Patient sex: M
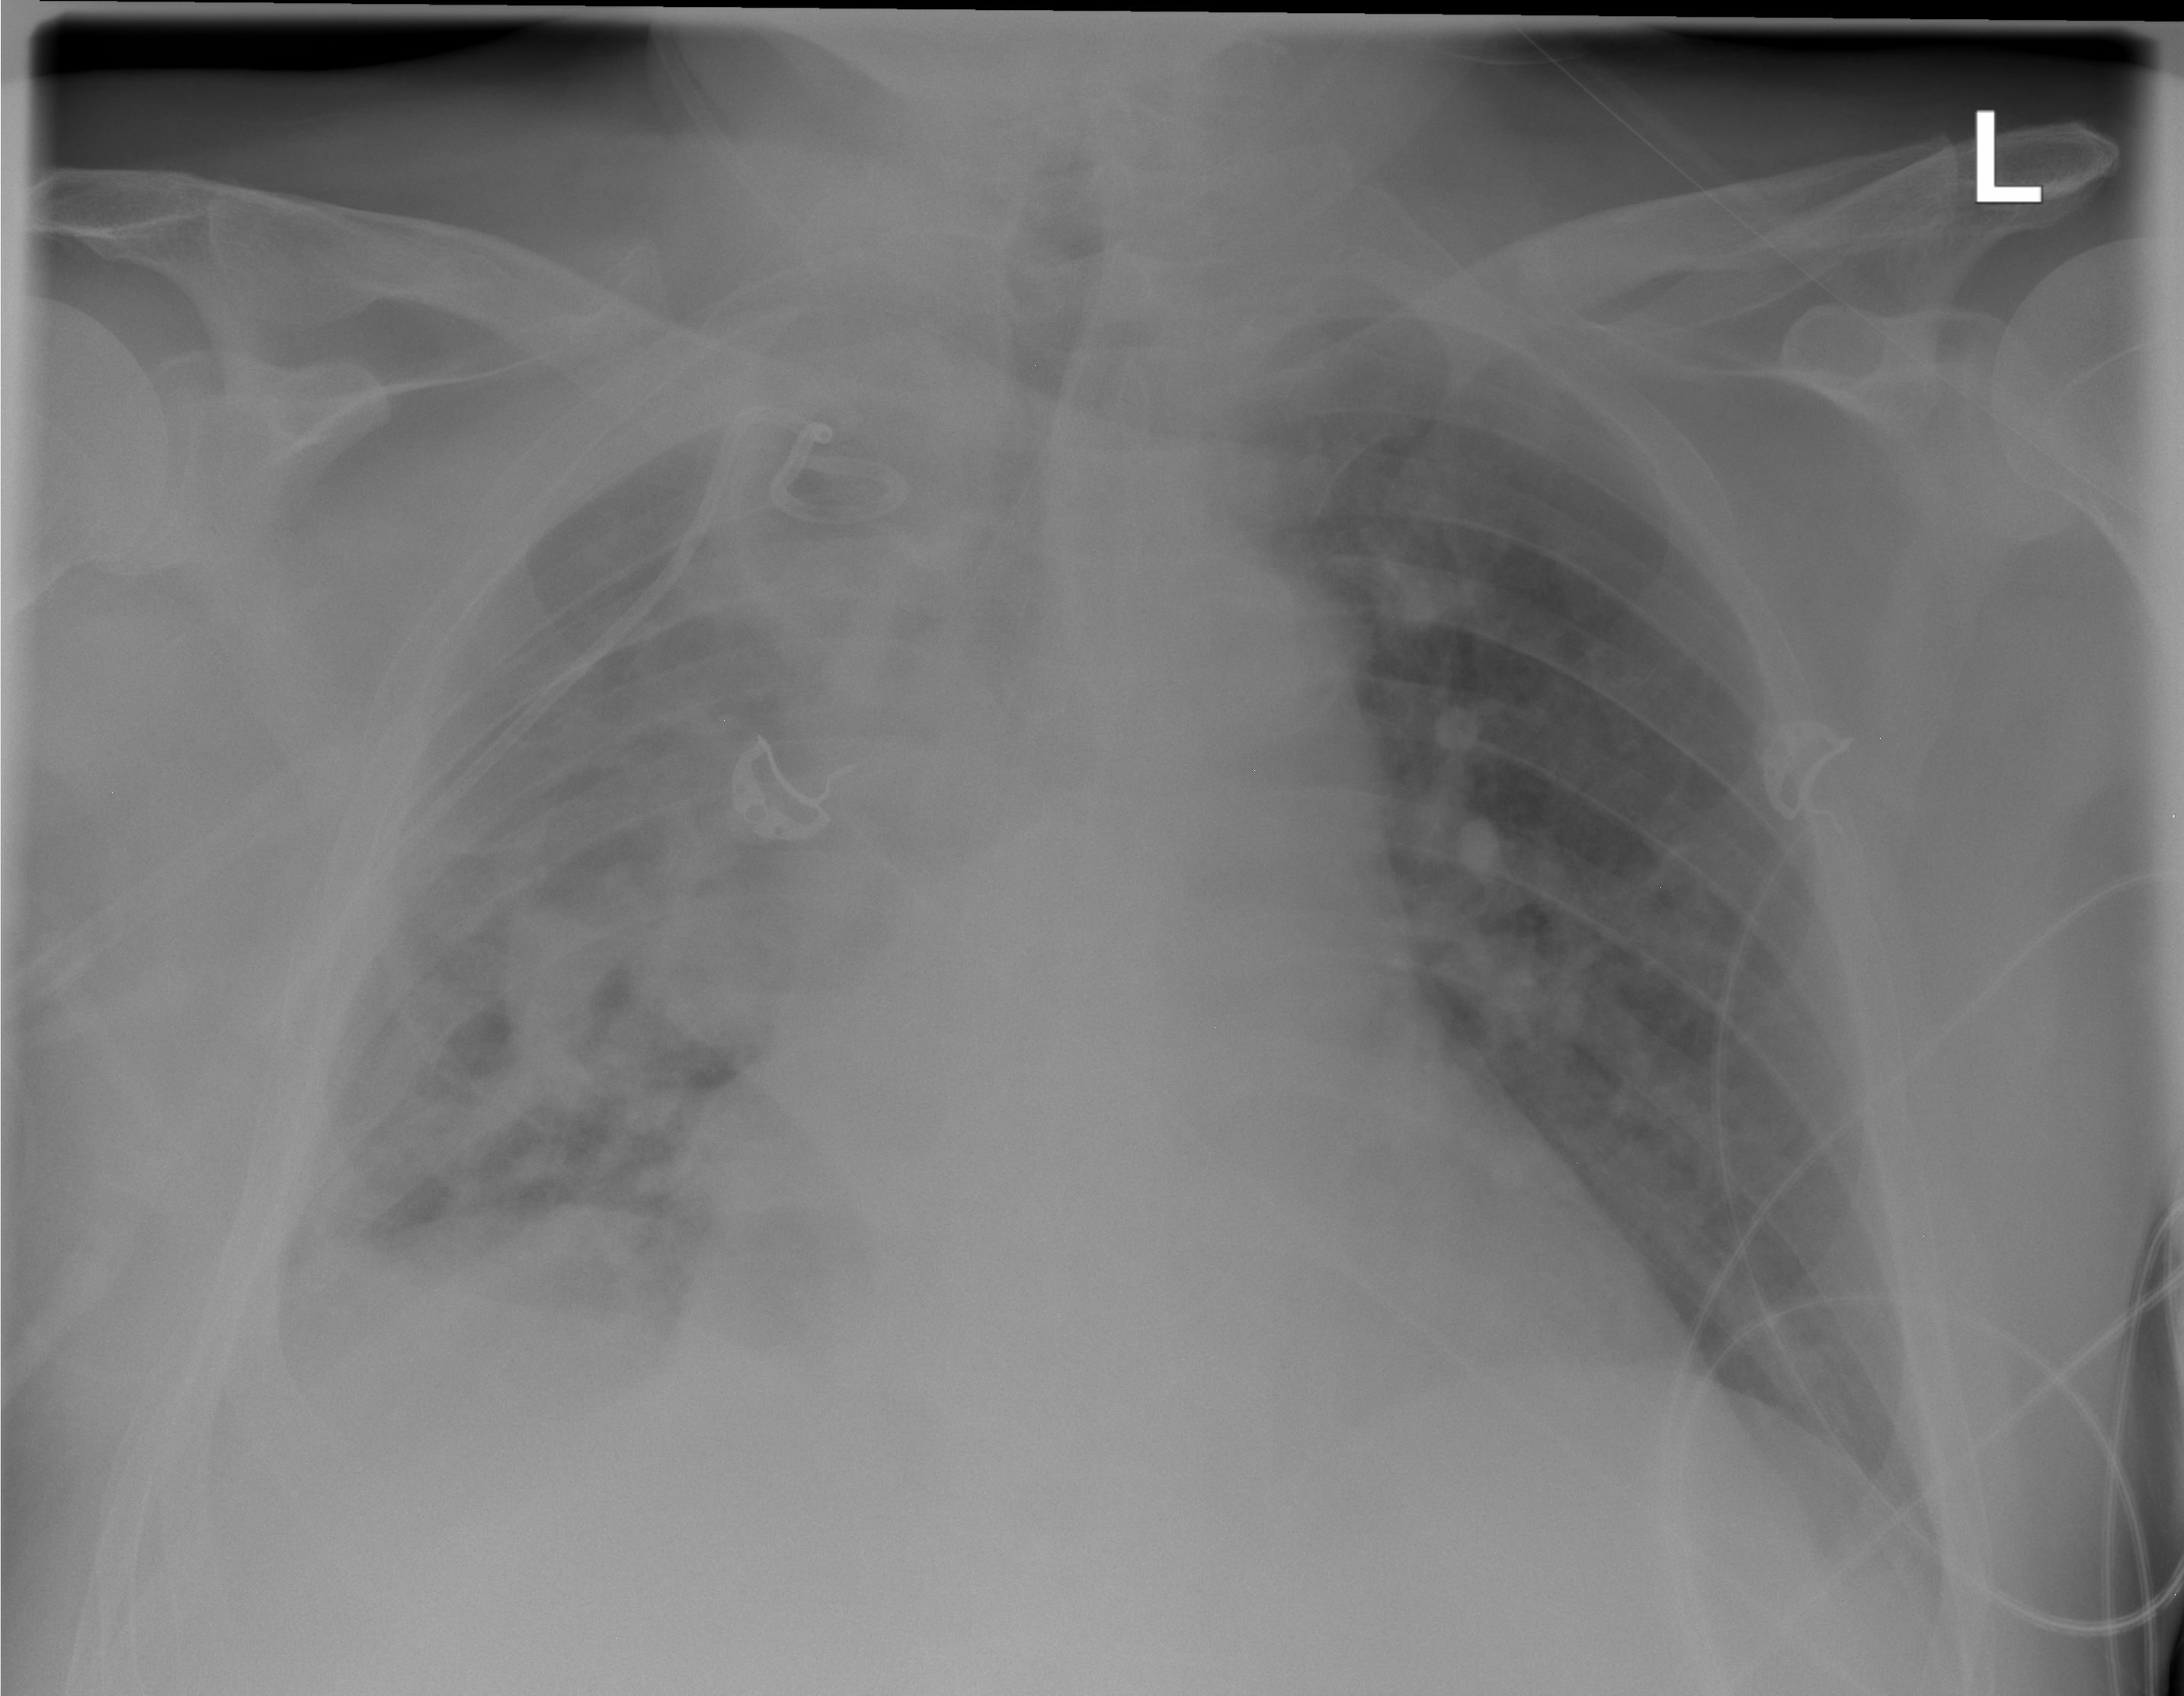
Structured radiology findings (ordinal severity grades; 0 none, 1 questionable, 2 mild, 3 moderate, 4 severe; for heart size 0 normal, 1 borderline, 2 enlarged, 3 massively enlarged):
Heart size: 2
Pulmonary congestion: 0
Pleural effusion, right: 2
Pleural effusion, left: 0
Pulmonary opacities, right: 3
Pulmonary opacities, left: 2
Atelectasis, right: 2
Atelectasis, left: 2